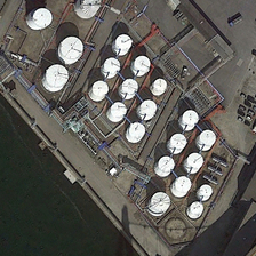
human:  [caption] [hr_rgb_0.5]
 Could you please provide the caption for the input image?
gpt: A large gray area has a lot of oil tanks

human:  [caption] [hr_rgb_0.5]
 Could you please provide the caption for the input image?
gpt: A large gray area has a lot of oil tanks

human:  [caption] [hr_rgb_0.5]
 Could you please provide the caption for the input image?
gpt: A large gray area has a lot of oil tanks

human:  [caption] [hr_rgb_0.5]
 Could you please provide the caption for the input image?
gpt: A large gray area has a lot of oil tanks

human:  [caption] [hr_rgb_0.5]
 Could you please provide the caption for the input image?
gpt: A large gray area has a lot of oil tanks